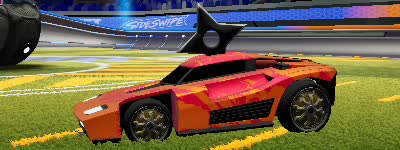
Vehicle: breakout